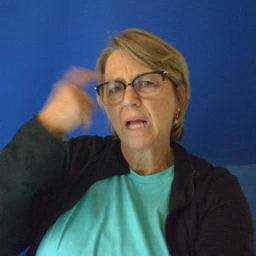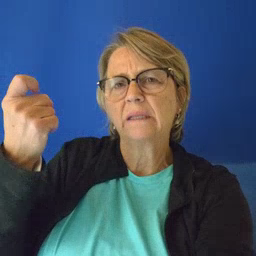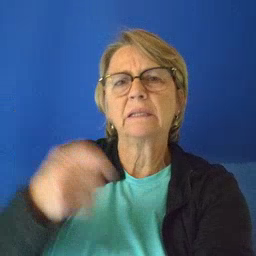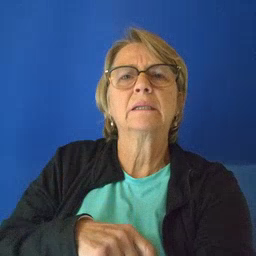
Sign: because